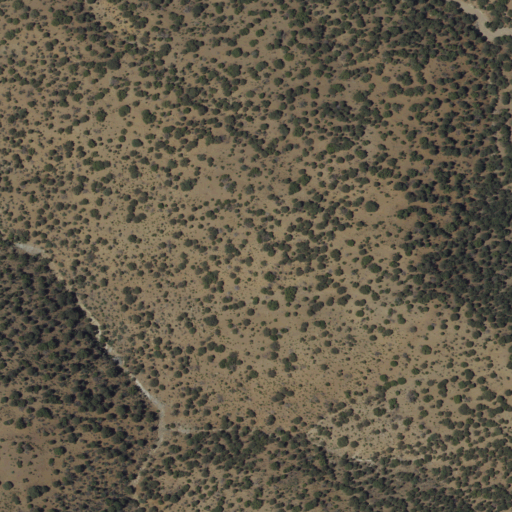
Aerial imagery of valley in New Mexico named Montoya Canyon containing evergreen forest and shrub